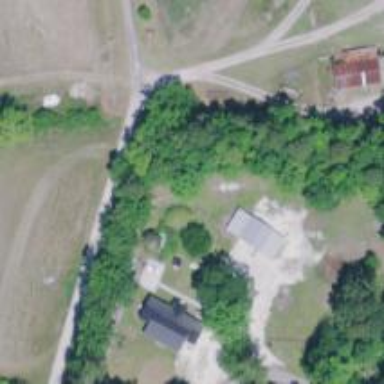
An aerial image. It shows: Driveway leading to service road.